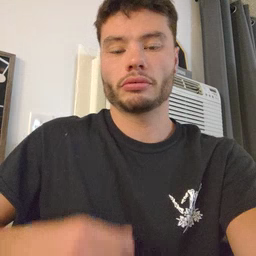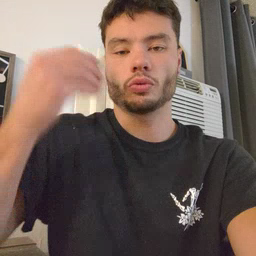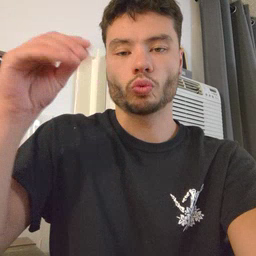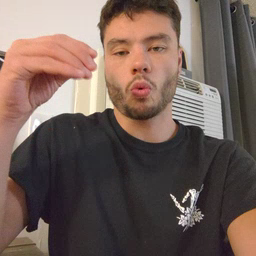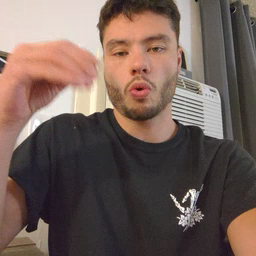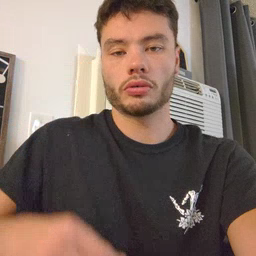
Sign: store